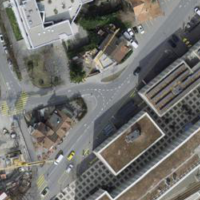
EUNIS habitat code: 54
Species observed at this site:
Humulus lupulus